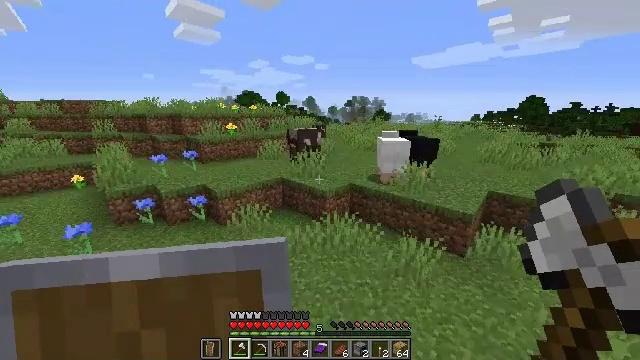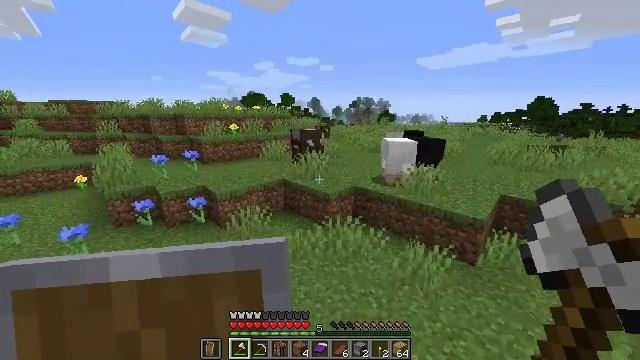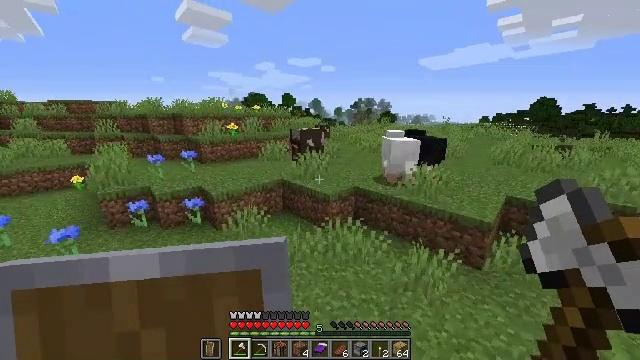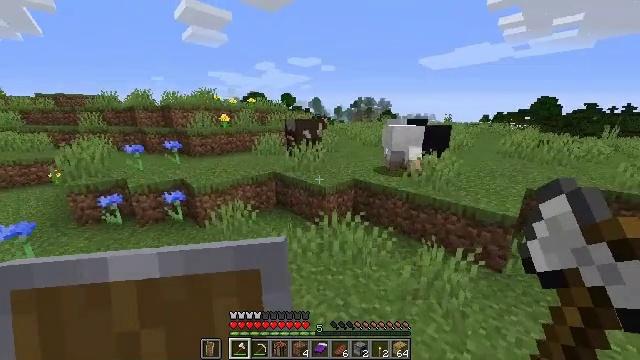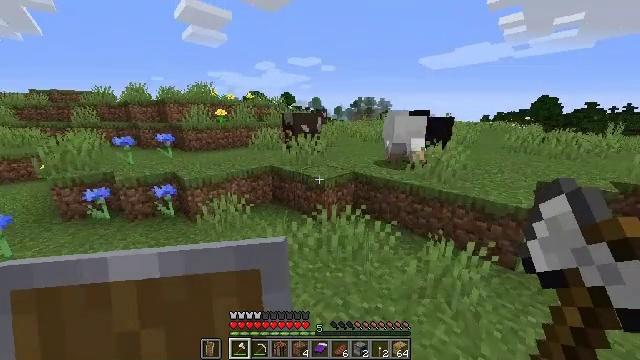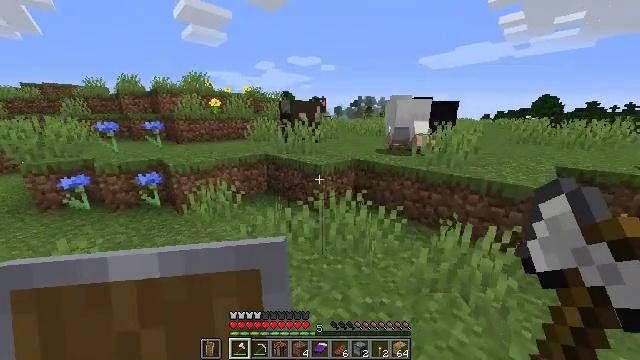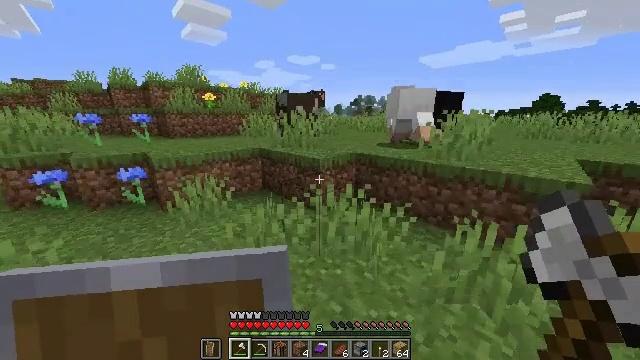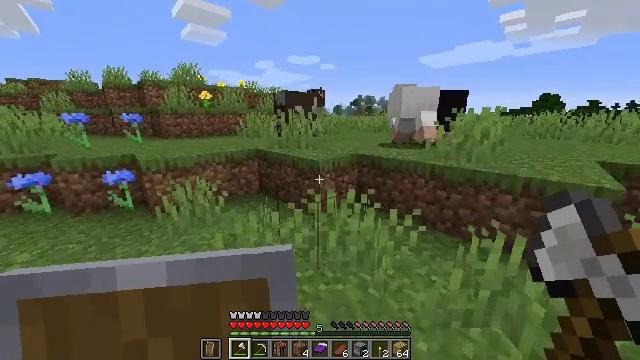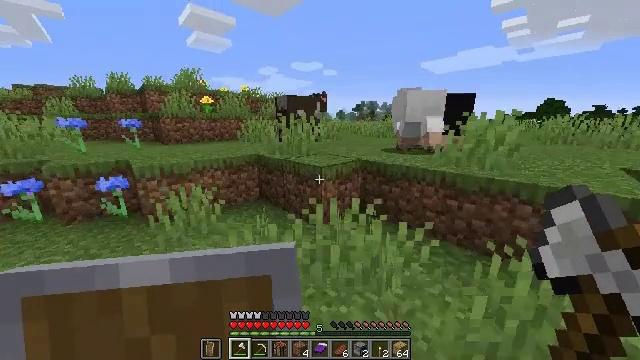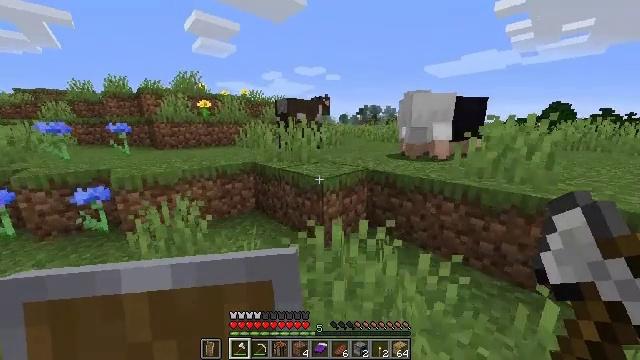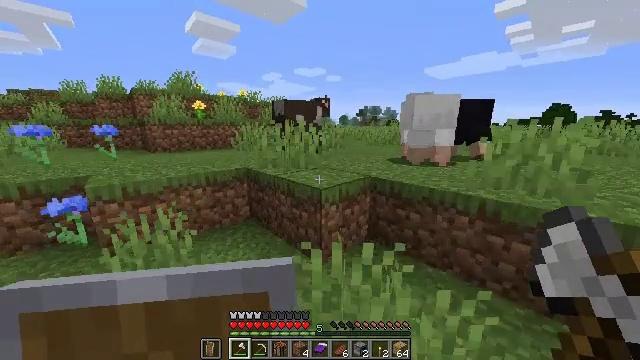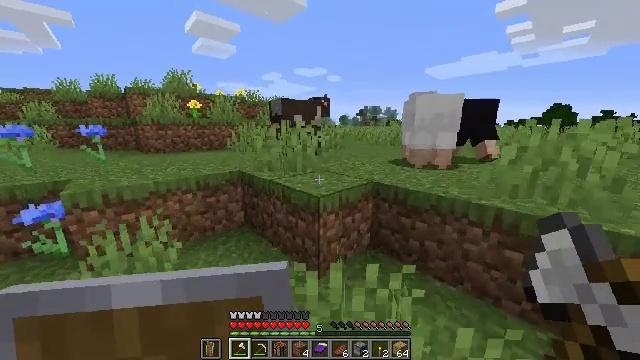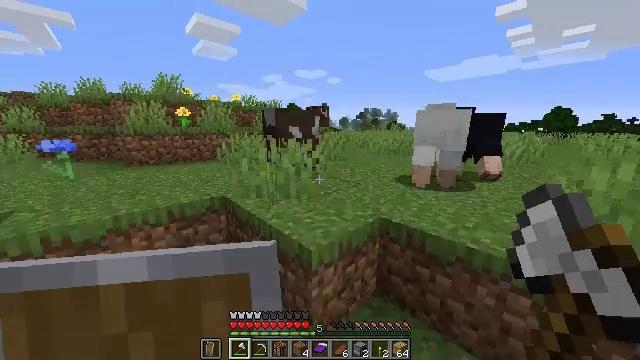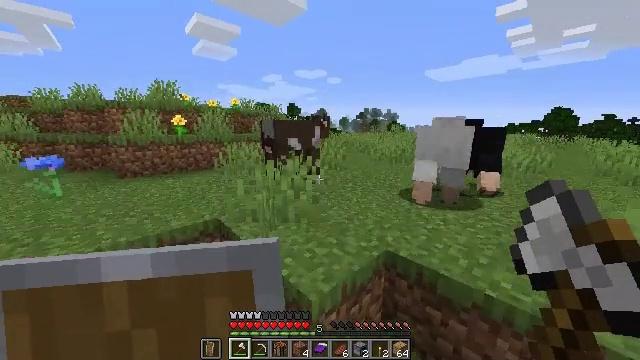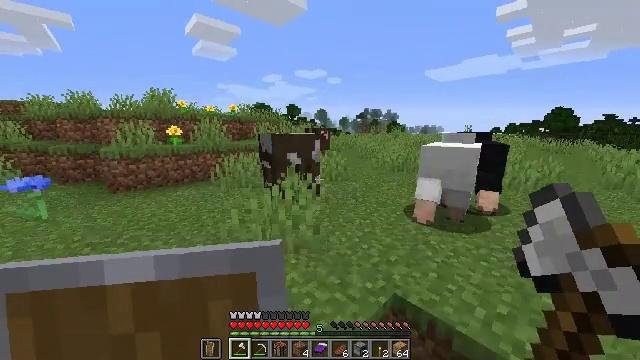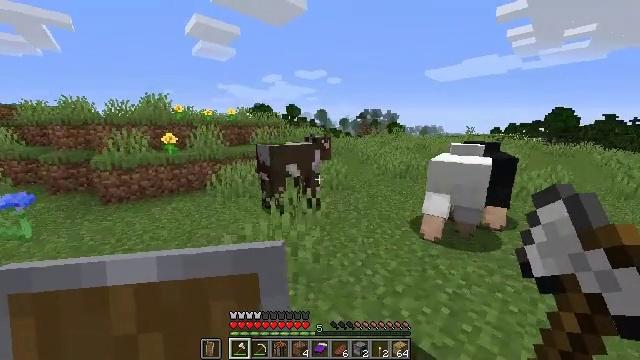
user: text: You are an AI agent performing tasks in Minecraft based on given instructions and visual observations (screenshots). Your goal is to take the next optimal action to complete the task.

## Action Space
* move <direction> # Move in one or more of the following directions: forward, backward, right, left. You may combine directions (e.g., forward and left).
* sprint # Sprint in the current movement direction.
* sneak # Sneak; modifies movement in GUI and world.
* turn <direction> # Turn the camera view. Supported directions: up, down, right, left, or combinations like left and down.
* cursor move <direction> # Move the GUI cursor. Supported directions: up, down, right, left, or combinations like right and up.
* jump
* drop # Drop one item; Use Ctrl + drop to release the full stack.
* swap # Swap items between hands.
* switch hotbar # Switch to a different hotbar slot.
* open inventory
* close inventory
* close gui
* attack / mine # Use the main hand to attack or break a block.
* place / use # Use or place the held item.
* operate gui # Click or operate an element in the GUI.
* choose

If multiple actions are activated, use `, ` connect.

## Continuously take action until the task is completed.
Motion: motion action
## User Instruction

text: Combat the cow.
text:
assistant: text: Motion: move forward, sprint, turn left
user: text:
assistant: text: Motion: move forward, sprint
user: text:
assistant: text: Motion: move forward, sprint
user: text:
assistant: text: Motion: move forward, sprint
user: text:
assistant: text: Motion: move forward, sprint
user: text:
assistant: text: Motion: move forward, sprint
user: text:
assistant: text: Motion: move forward, sprint
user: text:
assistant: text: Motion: move forward, sprint, turn up
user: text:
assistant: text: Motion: move forward, sprint, turn up
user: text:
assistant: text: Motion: move forward, sprint
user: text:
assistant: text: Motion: move forward, sprint
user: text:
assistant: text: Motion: move forward, sprint, jump
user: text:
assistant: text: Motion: move forward, sprint, jump
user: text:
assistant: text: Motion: move forward, sprint, jump
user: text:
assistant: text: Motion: move forward, sprint, jump
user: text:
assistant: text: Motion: move forward, sprint, jump
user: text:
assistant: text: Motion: move forward, sprint, jump
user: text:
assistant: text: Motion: move forward, sprint, turn left and down
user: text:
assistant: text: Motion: move forward, sprint, turn left and down
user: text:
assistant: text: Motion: move forward, sprint, turn left and down, jump
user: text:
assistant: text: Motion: move forward, sprint, jump
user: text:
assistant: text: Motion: move forward, sprint, turn left and down, jump
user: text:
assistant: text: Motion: turn left and down
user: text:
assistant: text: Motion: move back, turn down
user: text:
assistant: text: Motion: move back
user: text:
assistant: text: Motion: move back
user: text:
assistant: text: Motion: move back
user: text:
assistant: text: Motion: move back, turn down
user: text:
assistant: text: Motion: move back
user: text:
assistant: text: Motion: move back, turn down